【题型】选择题　【知识点】向量　【难度】easy
如图，设$A_i(i=1,2,3,\dots,n)$是$\triangle AOB$所在平面内的点，且$\overrightarrow{OA_i} \cdot \overrightarrow{OB} = \overrightarrow{OA} \cdot \overrightarrow{OB}$，给出下列说法：

\medskip
(1) $|\overrightarrow{OA_1}| = |\overrightarrow{OA_2}| = |\overrightarrow{OA_3}| = \dots = |\overrightarrow{OA_n}|$;

\medskip
(2) $|\overrightarrow{OA_i}|$的最小值是$\dfrac{|\overrightarrow{OA} \cdot \overrightarrow{OB}|}{|\overrightarrow{OB}|}$;

\medskip
(3) 点$A$和点$A_i$共线;

\medskip
(4) 向量$\overrightarrow{OA}$及$\overrightarrow{OA_i}$在向量$\overrightarrow{OB}$方向上的数量投影必定相等;

\medskip
其中正确的个数是（\quad ）

A. 1个\quad\quad\quad\quad
B. 2个\quad\quad\quad\quad
C. 3个\quad\quad\quad\quad
D. 4个
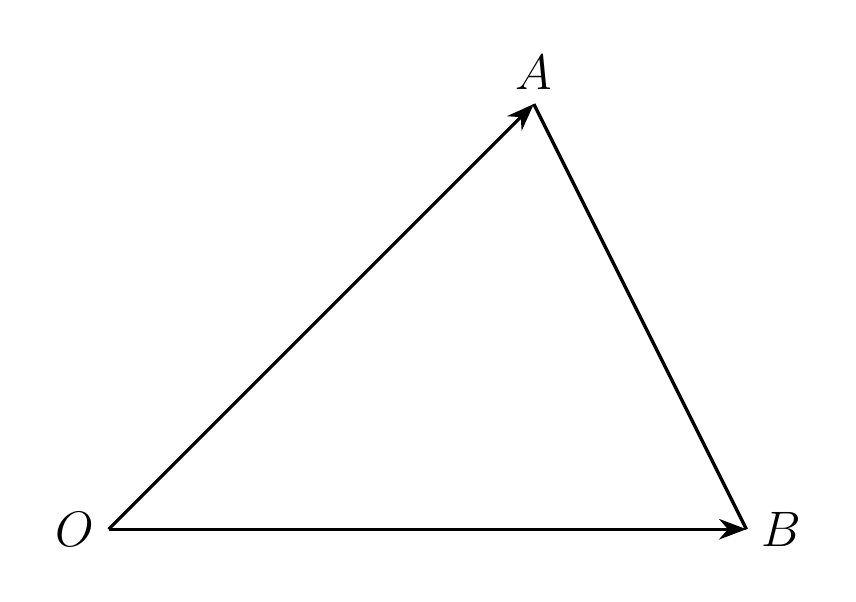
【解答】
【答案】C

【知识点】用定义求向量的数量积、平面向量数量积的几何意义

【分析】根据向量的数量积公式，结合图形即可判断.

【详解】由$\overrightarrow{OA_i} \cdot \overrightarrow{OB} = \overrightarrow{OA} \cdot \overrightarrow{OB}$，可得$|\overrightarrow{OA_i}| \cdot |\overrightarrow{OB}| \cos \angle A_iOB = |\overrightarrow{OA}| \cdot |\overrightarrow{OB}| \cos \angle AOB$，

故有$|\overrightarrow{OA_i}| \cos \angle A_iOB = |\overrightarrow{OA}| \cos \angle AOB$，即$\overrightarrow{OA}$和$\overrightarrow{OA_i}$在$\overrightarrow{OB}$上的投影相等，

即点$A$、$A_i$在同一条垂直于直线$OB$的直线$l$上，如图所示，

故（3）（4）正确，（1）不正确

当$\overrightarrow{OA_i}$恰好为$\overrightarrow{OM}$，模长最小，此时$|\overrightarrow{OA_i}| = |\overrightarrow{OM}| = \dfrac{|\overrightarrow{OA} \cdot \overrightarrow{OB}|}{|\overrightarrow{OB}|}$，（2）正确

故选：C

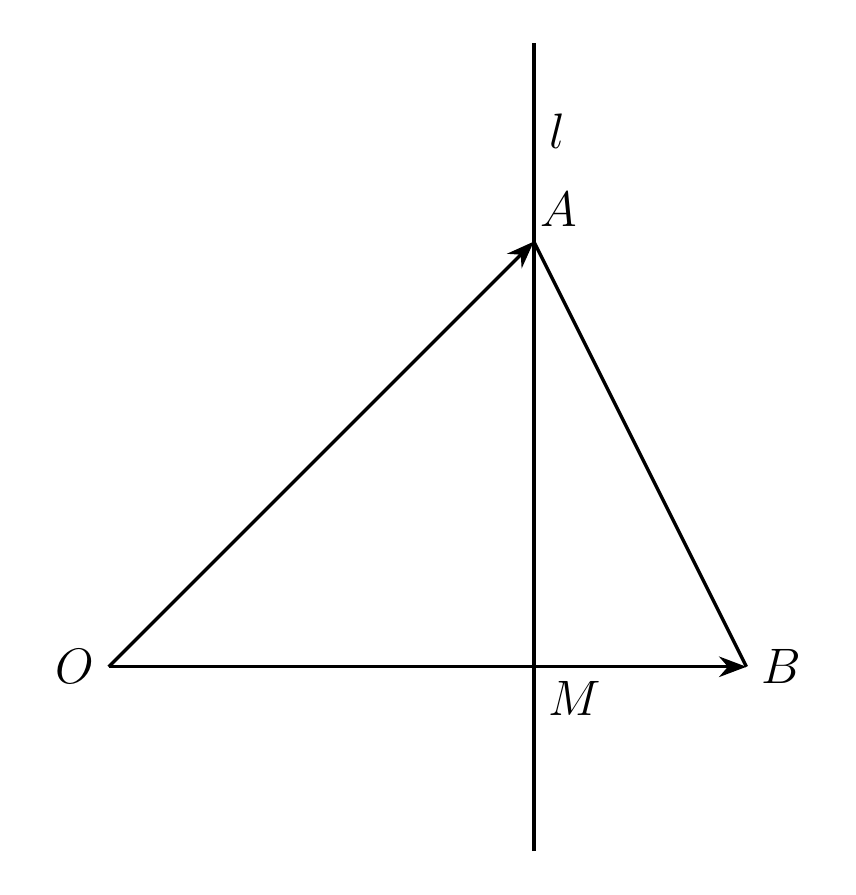